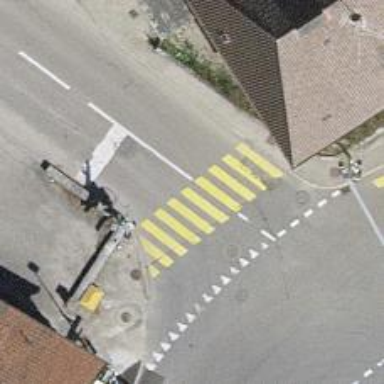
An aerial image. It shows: Crossing with traffic signals. It is zebra crossing.